Question: What tab shown?
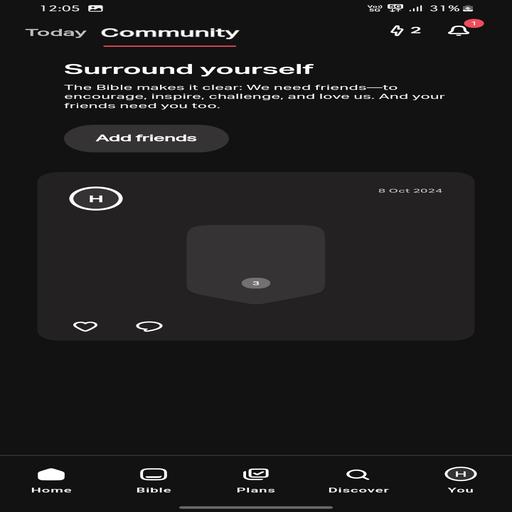
Answer: Community tab